Interaction volume radius: 10 \u00c5
Interaction volume height: 40 \u00c5
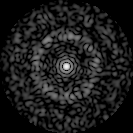
Disorder parameter: 0.8422